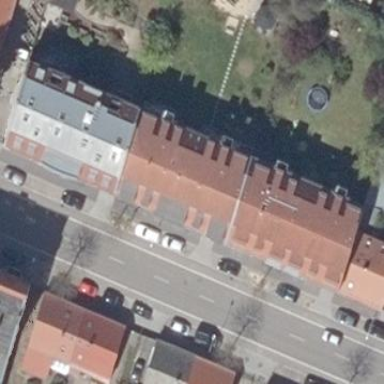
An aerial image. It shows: Red-roofed apartments building with gambrel-shaped roof tiles.